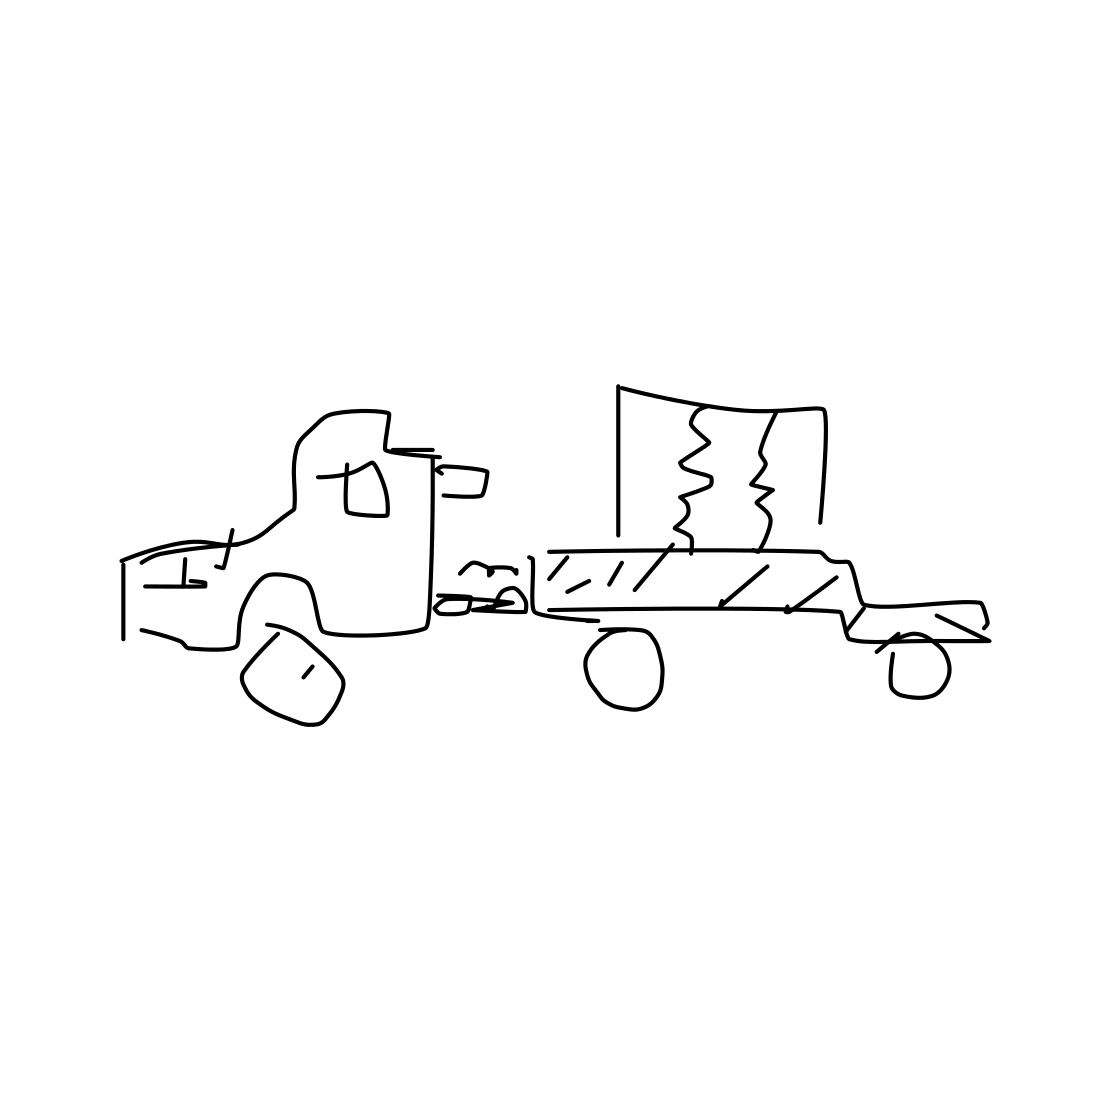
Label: truck